Current action and preconditions to check: path_clear

Your task: For each precondition in the list above, predict whether it will hold at this action.

Consider the current scene as observed from the mobile robot's camera, and analyze the predicted future states of all dynamic agents (e.g., people, animals, vehicles, or any moving entities) within the NEXT SECOND.

IMPORTANT: Only answer "very likely" if you are absolutely certain—based on strong, clear evidence—that a dynamic agent will violate the precondition in the predicted future state. Do NOT answer "very likely" for unlikely, ambiguous, or low-probability risks.

Ask yourself for each precondition: Is there a high probability, with clear and convincing evidence, that the predicted future states of any dynamic agent will interfere with the predicted future state of the currently executing action within the NEXT SECOND, causing that precondition to fail?

Assess the risk level based on these predictions. Use "likely" or "very likely" if motions create a clear risk of interference.

Use "neutral" or "improbable" if agents are nearby but their predicted paths are clearly diverging or non-conflicting.

Failure Risk Categories: "very improbable", "improbable", "neutral", "likely", "very likely"

Answer Format: Output ONLY the probability_of_failure value from these categories: "very improbable", "improbable", "neutral", "likely", "very likely"

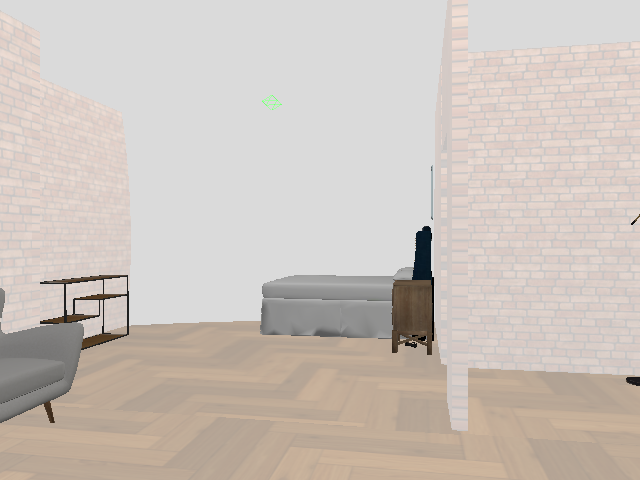

Answer: very improbable